Question: Attached is an example screenshot of the form I'm using PHP and AJAX in Drupal 7.
By default, the form will display 10 fields. The form uses AJAX to enable users to add a potentially infinite number of input fields to the initial 10 in groups of 5. What I need it to do is upon retrieval, repopulate the fields as it was saved, with the same functionality available, should the user wish to edit.

I have on a previous attempt used $form_state in entries_form_add_five to add to the number of input boxes and returned using the ajax call but I couldn't get this to work when loading the data to edit. How can I rebuild the form with a new $node-->entries_form['term'] array which has been increased by 5?
'''
<?php
function entries_form_form_entries_node_form_alter(&$form, &$form_state, $form_id) {
//trimmed
$node = $form['#node'];
$form["section"]["term"]["#tree"] = TRUE;
$items = $node->entries_form['term'];
foreach($items as $key => $item) {
$form["section"]["term"][$key] = array(
'#type' => 'textfield',
'#size' => 10,
'#attributes' => array(
'class' => array('left'),
),
'#value' => $item,
);
}
//trimmed
}
function entries_form_commands_add_callback($form, $form_state) {
return $form['section']['term'];
}
function entries_form_add_five($node, $form, &$form_state){
$node->entries_form['term'] = array_push($node->entries_form['term'],'', '', '', '', '');
$form_state['rebuild'] = TRUE;
}
function entries_form_node_prepare($node) {
if (empty($node->entries_form)) {
// Set default 10 empty values, since this only runs when adding a new node.
$node->entries_form['term'] = array_fill(0, 10, '');
}
}
function entries_form_node_load($nodes, $types) {
if($types[0] == 'entries'){
$result = db_query('SELECT * FROM {entries_form_node_form_alter} WHERE nid IN(:nids)', array(':nids' => array_keys($nodes)))->fetchAllAssoc('nid');
foreach ($nodes as &$node) {
$node->entries_form['term'] = json_decode($result[$node->nid]->term);
}
}
}
'''
Any help very much appreciated.
Thanks!
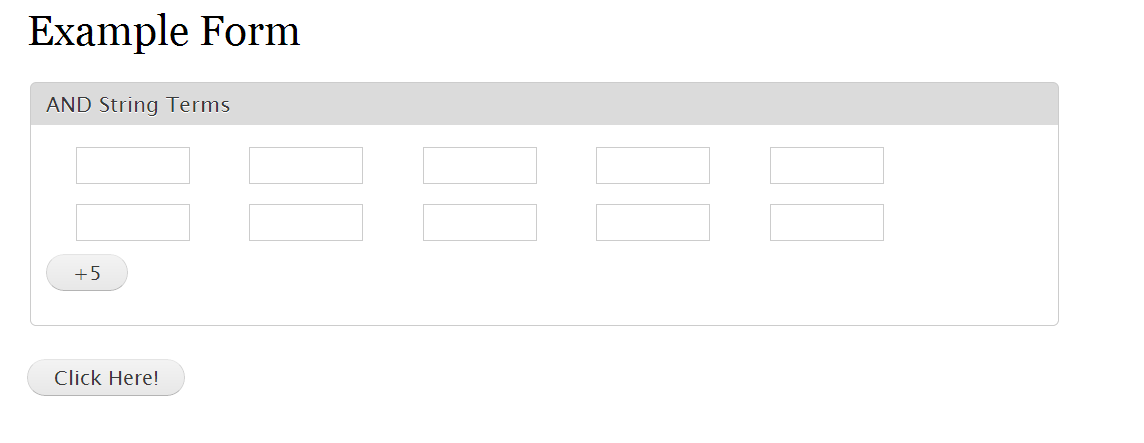
Answer: I agree that there are no good examples of loading previously saved data into an unlimited values field. (I think this should have been in the examples module.
I wrote the code below to just manage a list of people. This list is stored in Drupal variable table, not as nodes, however the methodology should be similar, so hope should guide you in the right direction.
'''
function people_list_form($form, &$form_state) {
$form['#tree'] = TRUE;
// load the list of names - here you could use node load instead
$names = variable_get('people_list', array());
if (empty($form_state['num_names'])) {
// store the number of names we have in $form_state
$form_state['num_names'] = count($names)>0 ? count($names) : 1;
}
$form['names_fieldset'] = array(
'#title' => 'List of People',
'#type' => 'fieldset',
'#prefix' => '<div id="names-fieldset-wrapper">',
'#suffix' => '</div>',
);
// loop for each name to add form elements
for ($i = 1; $i <= $form_state['num_names']; $i++) {
$form['names_fieldset']['name'][$i]['name'] = array(
'#type' => 'textfield',
'#title' => 'Name #'.$i,
'#default_value' => isset($names[$i-1]) ? $names[$i-1] : '',
);
}
$form['names_fieldset']['add_name'] = array(
'#type' => 'submit',
'#value' => t('Add another name'),
'#submit' => array('people_list_form_add_name'),
'#ajax' => array(
'callback' => 'people_list_add_more_callback',
'wrapper' => 'names-fieldset-wrapper',
),
);
if ($form_state['num_names'] > 1) {
$form['names_fieldset']['remove_name'] = array(
'#type' => 'submit',
'#value' => t('Remove last name'),
'#submit' => array('people_list_form_remove_name'),
'#limit_validation_errors' => array(),
'#ajax' => array(
'callback' => 'people_list_add_more_callback',
'wrapper' => 'names-fieldset-wrapper',
),
);
}
$form['submit'] = array(
'#type' => 'submit',
'#value' => 'Submit',
);
return $form;
}
function people_list_add_more_callback($form, $form_state) {
return $form['names_fieldset'];
}
function people_list_form_add_name($form, &$form_state) {
$form_state['num_names']++;
$form_state['rebuild'] = TRUE;
}
function people_list_form_remove_name($form, &$form_state) {
if ($form_state['num_names'] > 1) {
$form_state['num_names']--;
}
$form_state['rebuild'] = TRUE;
}
function people_list_form_submit($form, &$form_state) {
$names = array();
foreach($form_state['values']['names_fieldset']['name'] as $k => $v) {
$names[] = $v['name'];
}
variable_set('people_list', $names);
drupal_set_message('Names updated');
}
'''